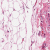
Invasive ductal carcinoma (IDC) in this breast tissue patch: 0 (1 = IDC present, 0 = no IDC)